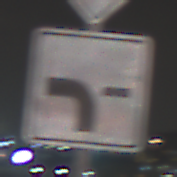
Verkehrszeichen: VerlaufVorfahrtsstrasse6
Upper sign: Vorfahrtsstrasse
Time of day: Night
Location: Outdoor (Urban)
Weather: PartlyCloudy
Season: NotSpecified
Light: Artificial